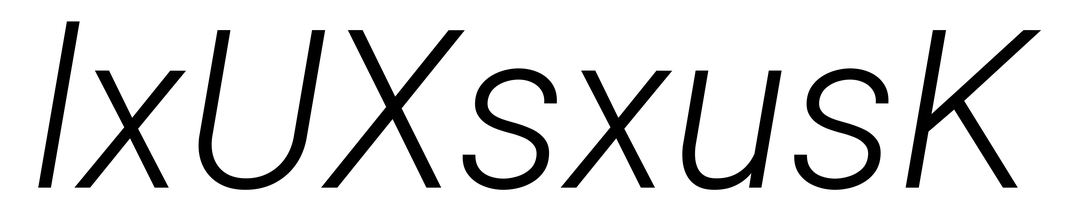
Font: Roboto-Italic_Light_Italic